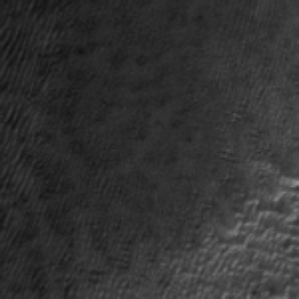
Label: frost